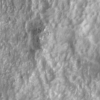
Label: not_dusty